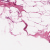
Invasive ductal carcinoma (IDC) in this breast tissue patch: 0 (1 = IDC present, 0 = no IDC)